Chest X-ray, PA view. Patient: 65 years old, sex F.
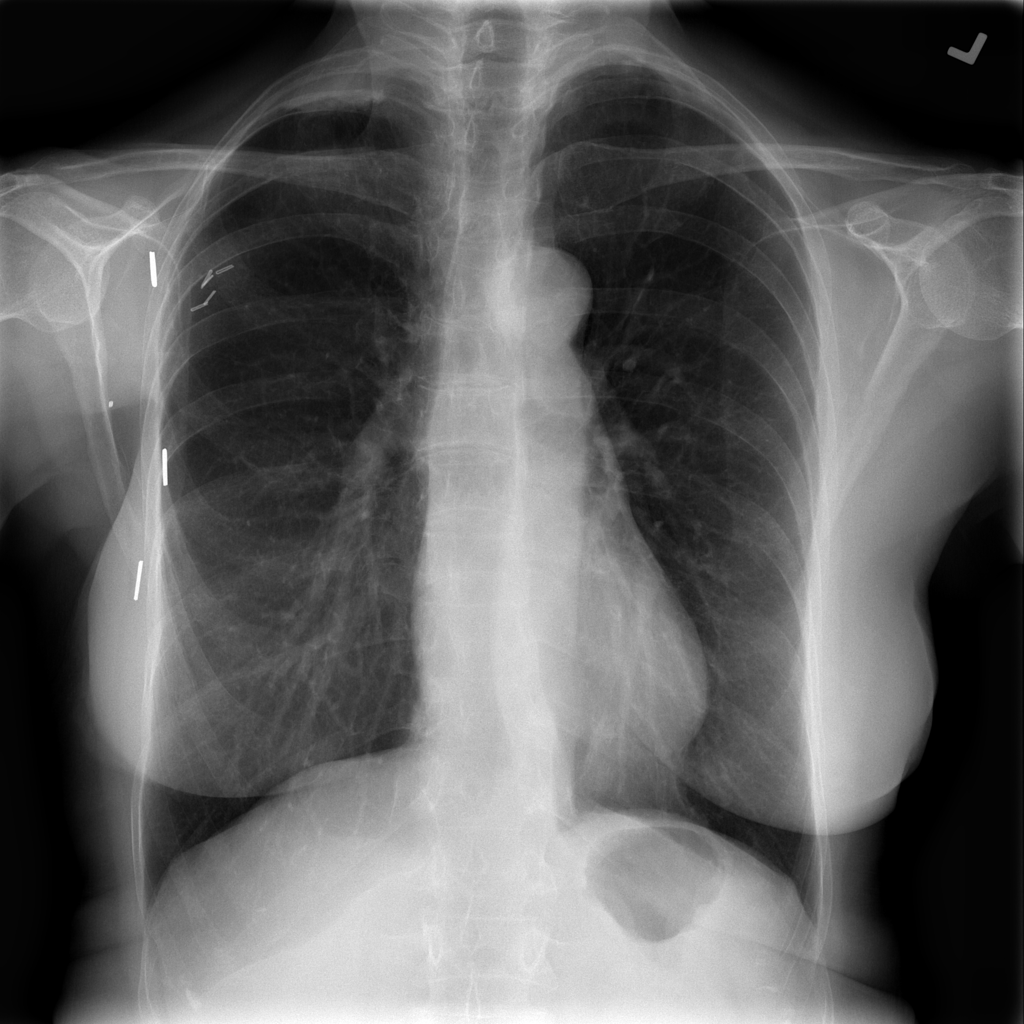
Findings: No Finding